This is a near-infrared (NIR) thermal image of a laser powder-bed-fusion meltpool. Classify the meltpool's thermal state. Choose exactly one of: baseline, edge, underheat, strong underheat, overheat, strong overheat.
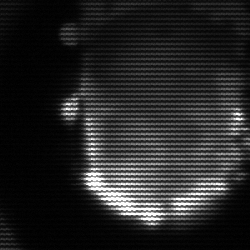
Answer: baseline